Question: I have a polymer element which has a costum element inside it. I want to remove everything (parent and child) when I click on it.
The problem is that every time I close an instance of the parent element I get an error. I think it's related to the fact I'm removing an element that has an element inside.
How can I remove it correctly?
Here's the method code:
'''
closeWindow: function (event, detail, sender) {
this.firstChild.remove();
this.remove();
}
'''
Here's the error I'm having:
'''
Uncaught TypeError: Cannot read property 'length' of undefined
'''
Here's an image of the error:

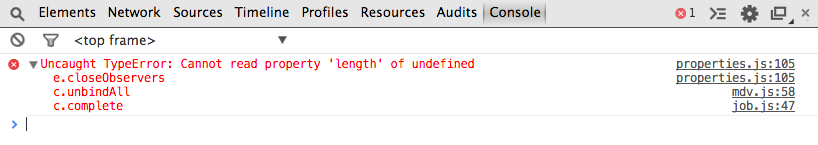
Answer: This issue was fixed a few releases ago and should also work fine in Polymer 0.3.x onwards. If you run into any further issues with 'this.remove()' within the scope of an element, please file an issue.